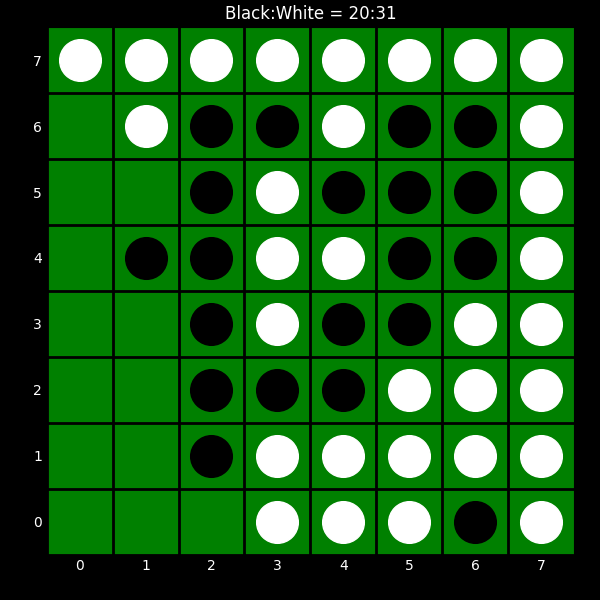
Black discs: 20
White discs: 31